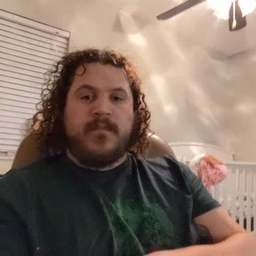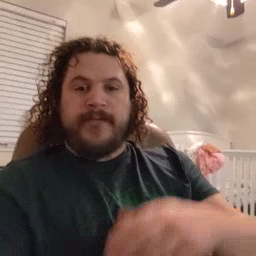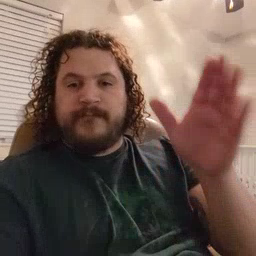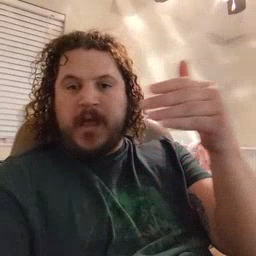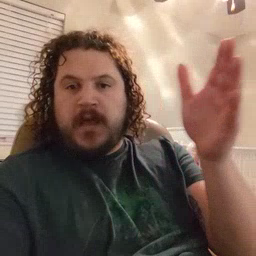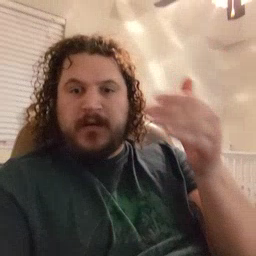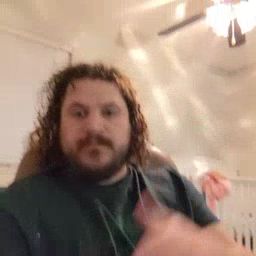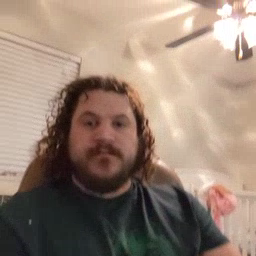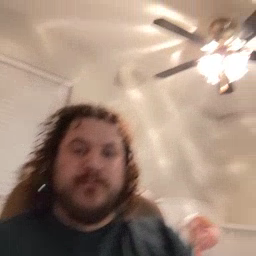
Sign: flag